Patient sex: F
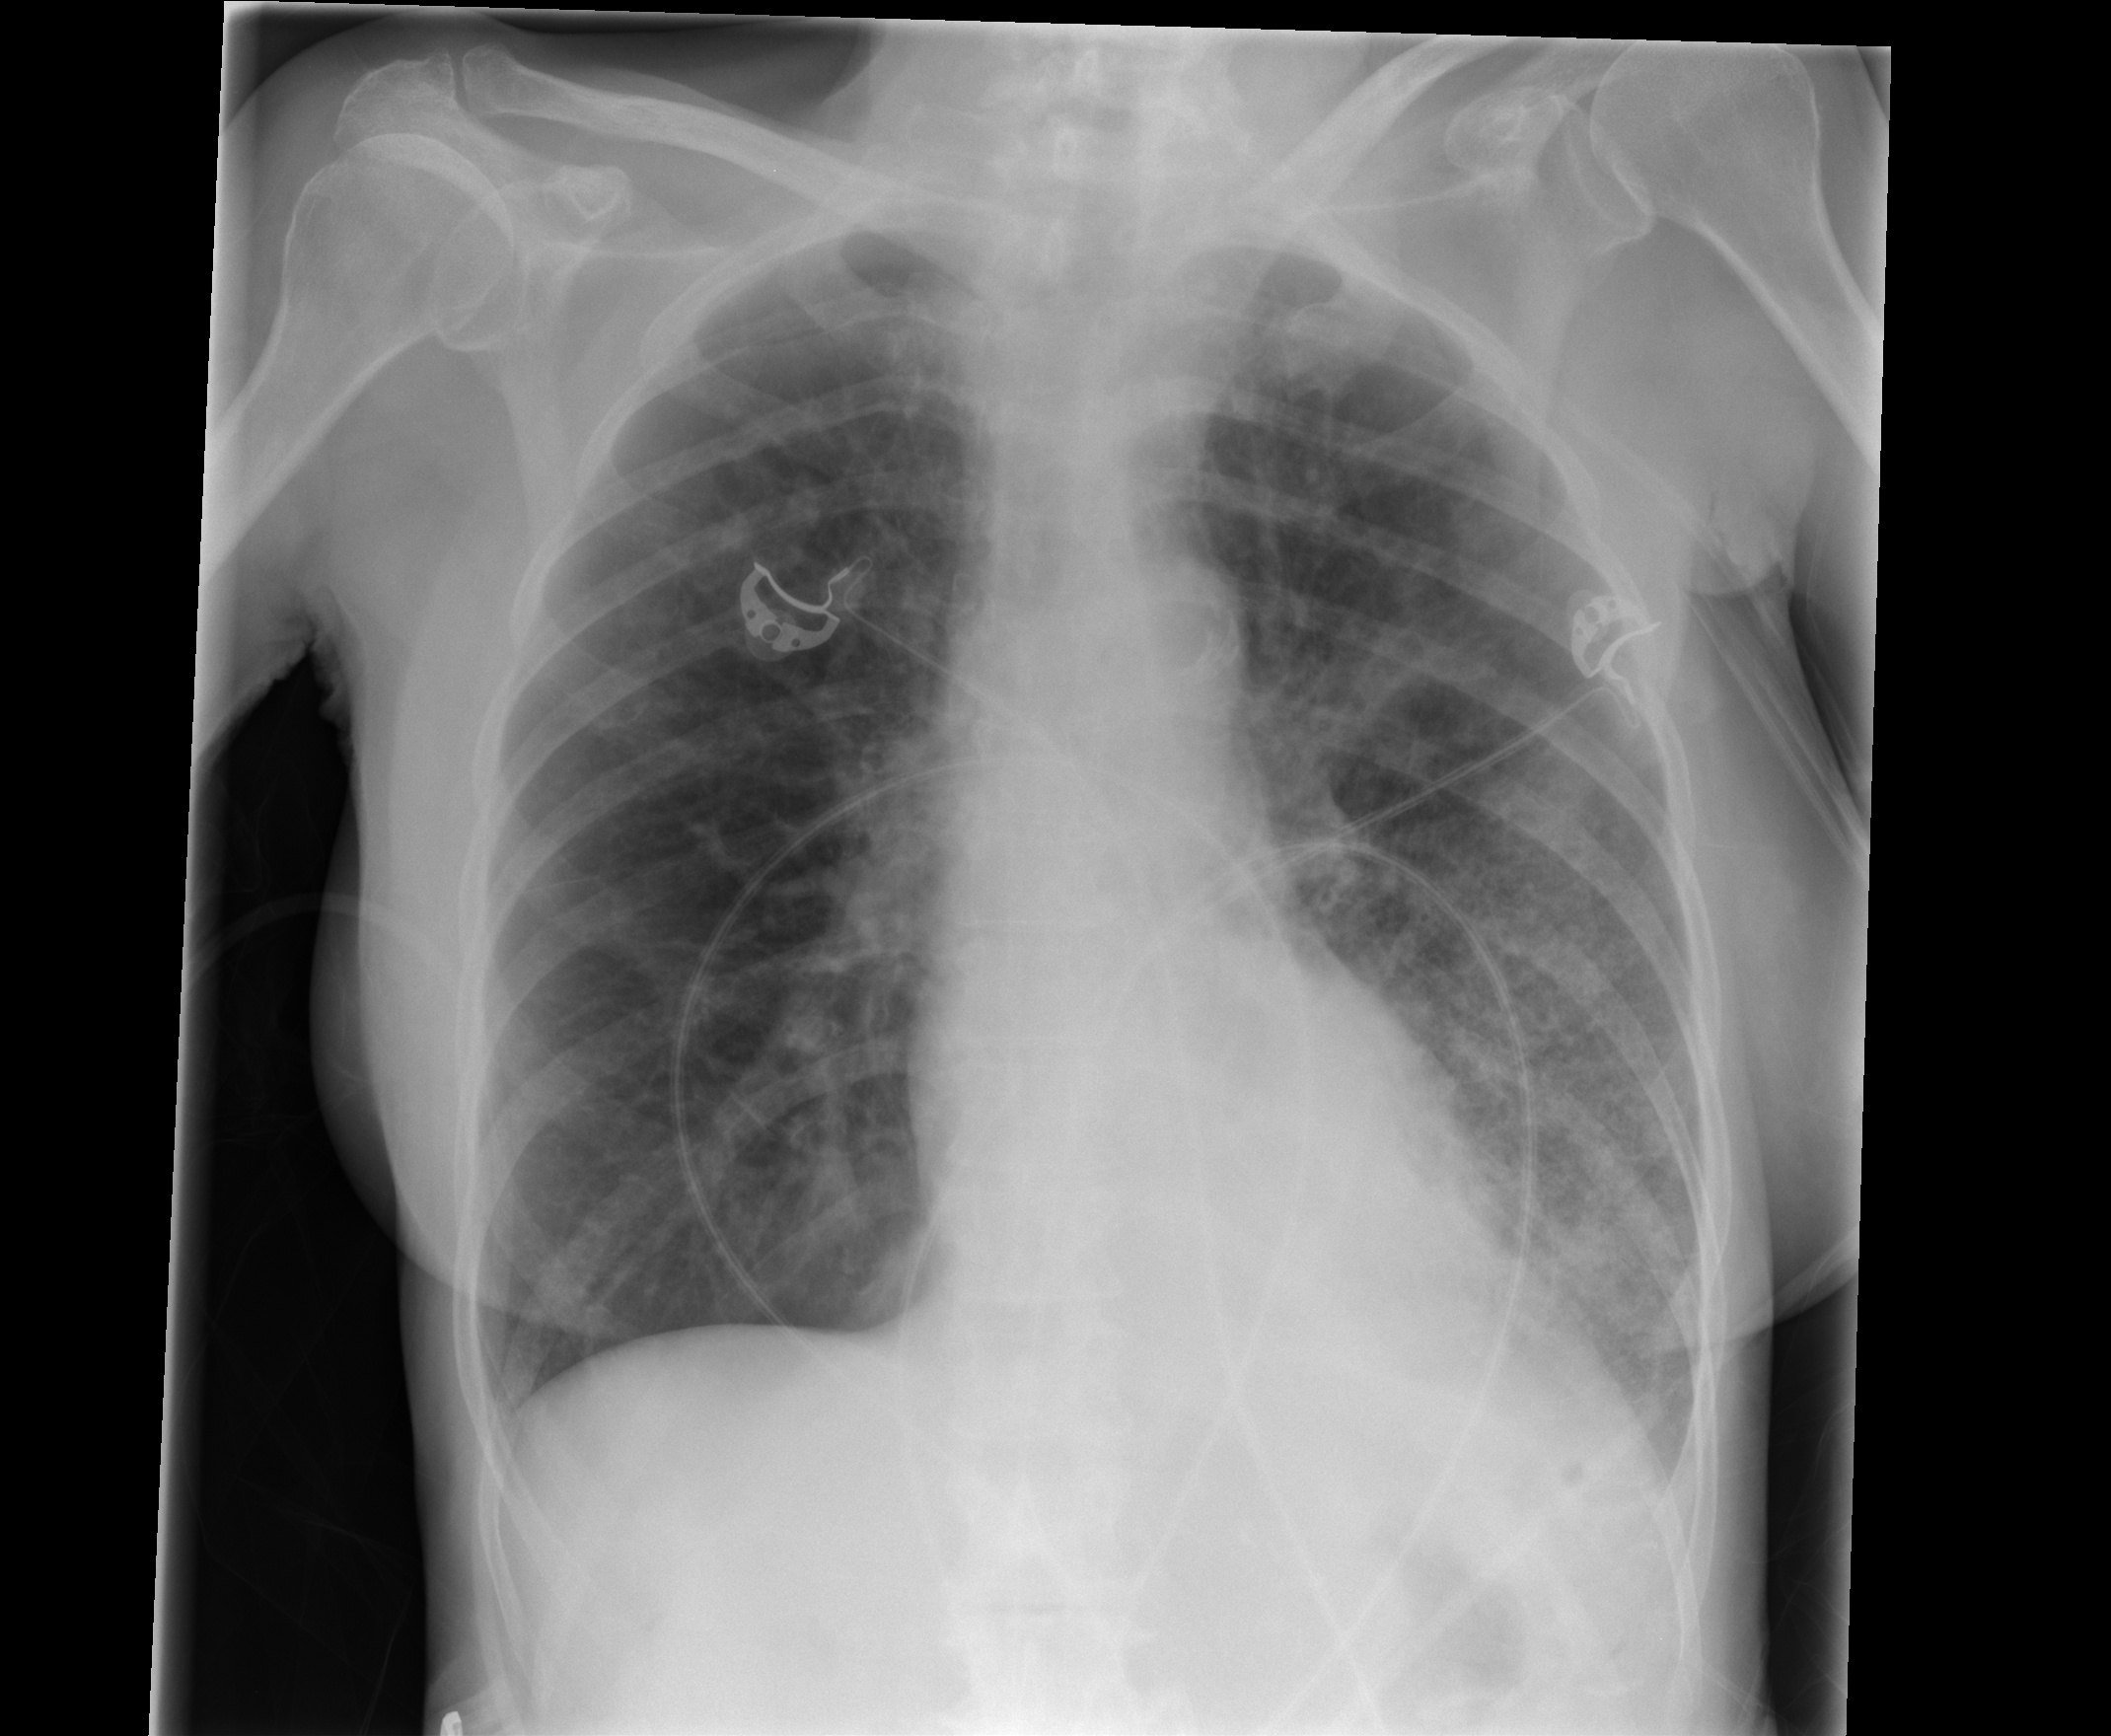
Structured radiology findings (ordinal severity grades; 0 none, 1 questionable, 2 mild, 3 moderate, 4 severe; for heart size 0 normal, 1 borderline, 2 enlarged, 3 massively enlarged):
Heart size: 0
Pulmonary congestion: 0
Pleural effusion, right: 0
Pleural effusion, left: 2
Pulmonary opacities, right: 0
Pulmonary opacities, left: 3
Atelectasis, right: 0
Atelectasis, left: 2